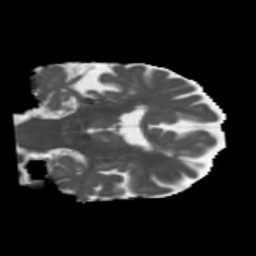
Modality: MD
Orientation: coronal
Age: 73
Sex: female
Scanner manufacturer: siemens
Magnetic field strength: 3 T
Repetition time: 5.47 s
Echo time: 0.0854 s